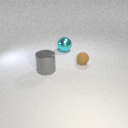
small brown rubber sphere behind large gray metal cylinder